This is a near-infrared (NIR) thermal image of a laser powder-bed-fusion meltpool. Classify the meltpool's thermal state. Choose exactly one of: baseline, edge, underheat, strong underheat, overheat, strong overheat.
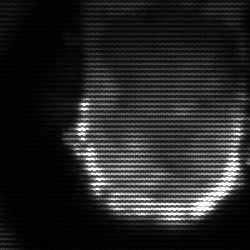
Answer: baseline